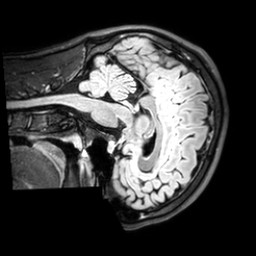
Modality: T1w
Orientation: sagittal
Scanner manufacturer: philips
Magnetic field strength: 3 T
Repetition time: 4.8 s
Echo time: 0.2586 s